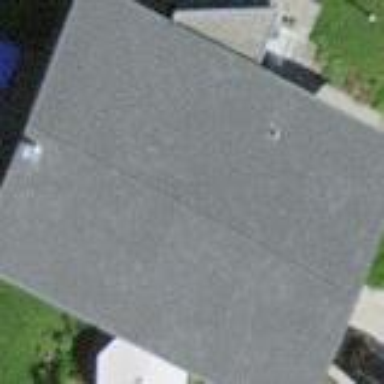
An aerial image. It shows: Simple house.